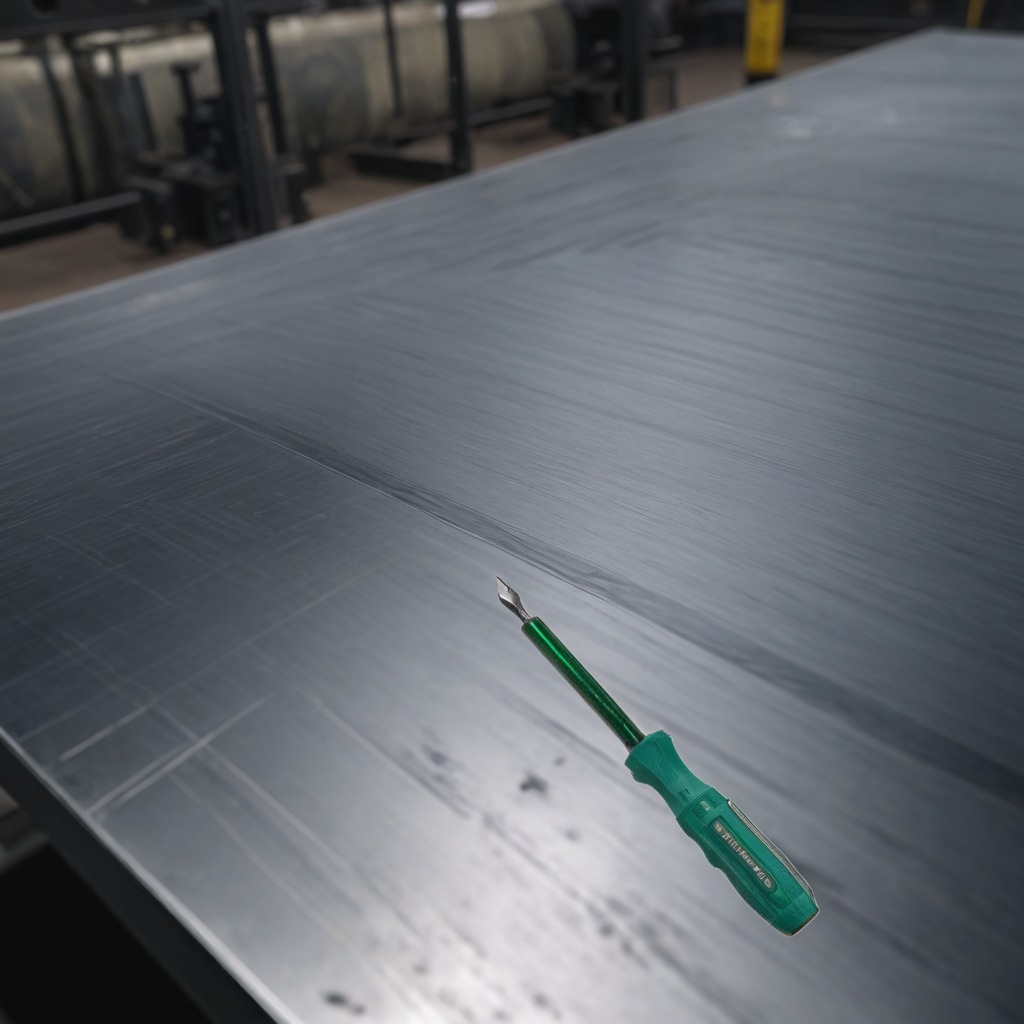
A screwdriver lies on the cold steel table in a mining workshop.